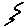
Label: zigzag